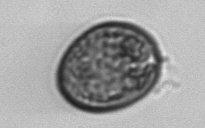
Label: Prorocentrum